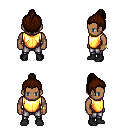
a pixel art fantasy rpg character, male body template, human, dark skin, gold chest armor, metal pants, brown short topknot hairstyle, bracelets, black shoes, four views (front, back, left, right), 2x2 character sprite sheet, small pixel art, hard edges, no anti-aliasing